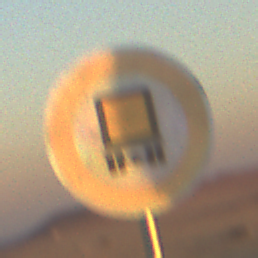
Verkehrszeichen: VerbotKennzeichnungspflichtigeKraftfahrzeugeGefaehrlicheGueter
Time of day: SunriseSunset
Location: Outdoor (Nature)
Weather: Clear
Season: NotSpecified
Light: Natural